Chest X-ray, PA view. Patient: 67 years old, sex M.
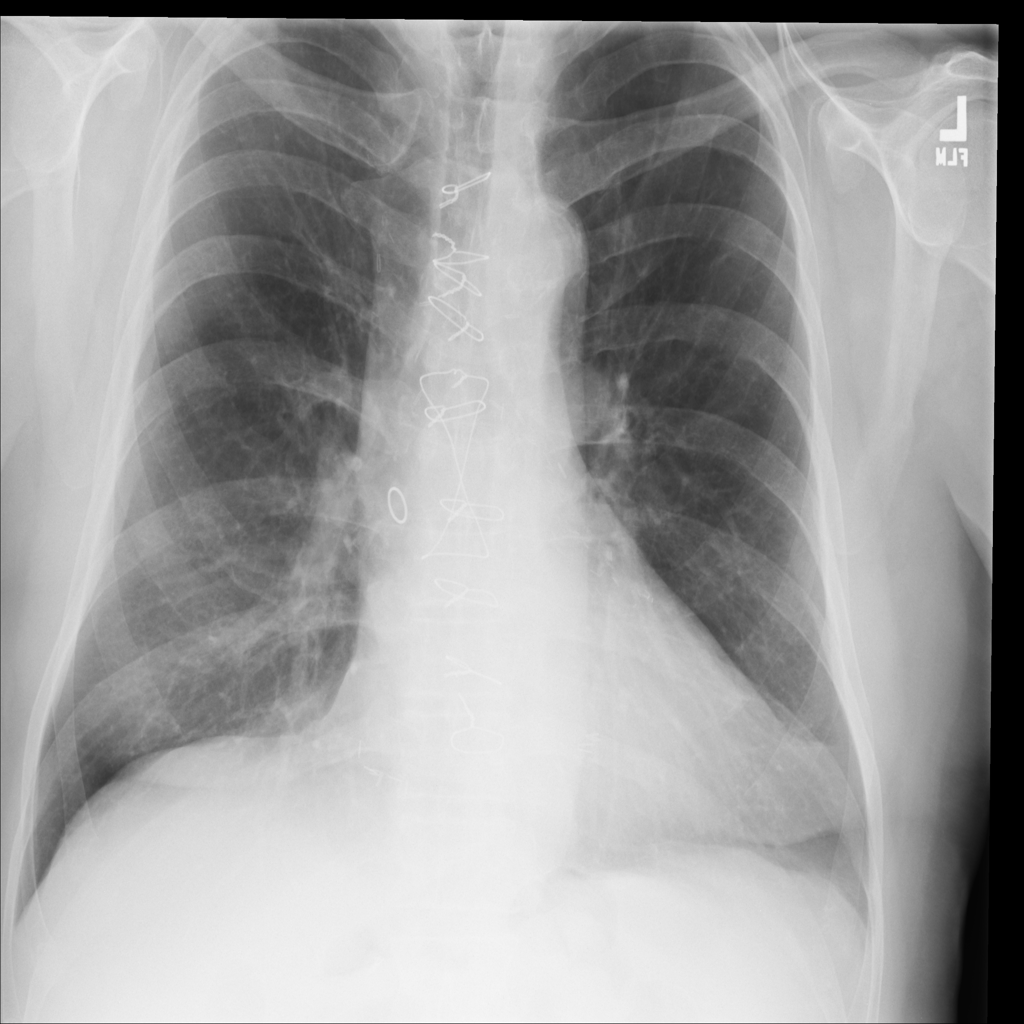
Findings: No Finding